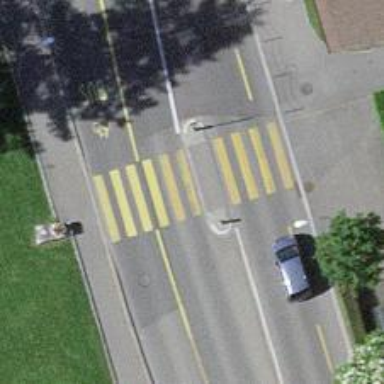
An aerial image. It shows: Primary highway with designated cycle lane.